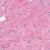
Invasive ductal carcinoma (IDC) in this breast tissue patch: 1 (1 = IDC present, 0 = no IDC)